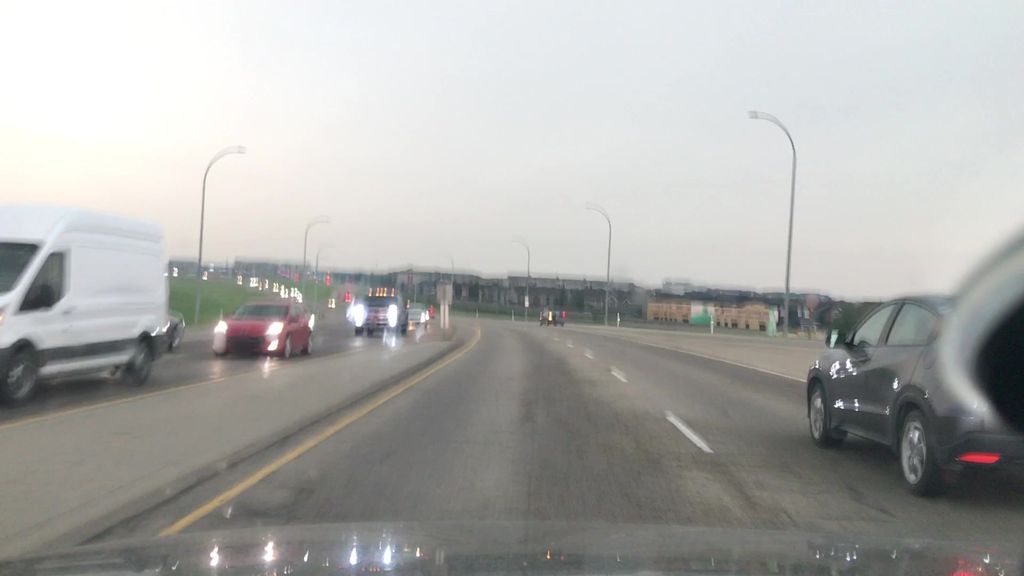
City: edmonton